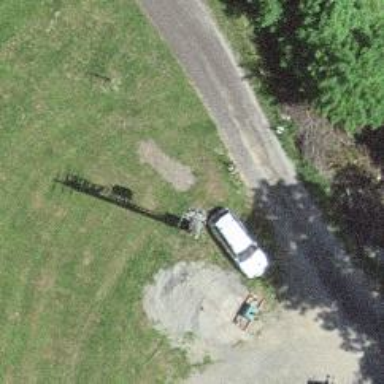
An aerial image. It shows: Utility pole in the area.